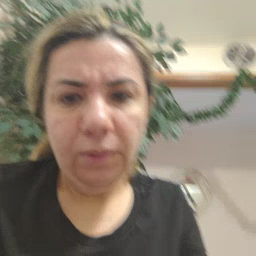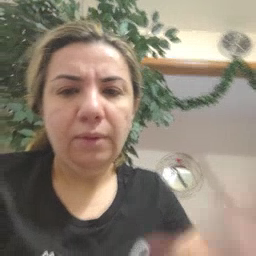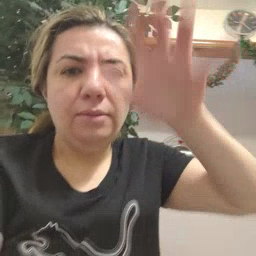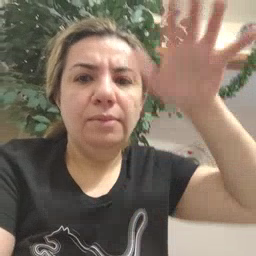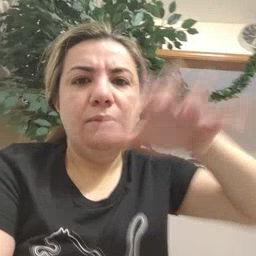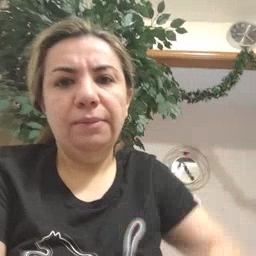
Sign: alligator